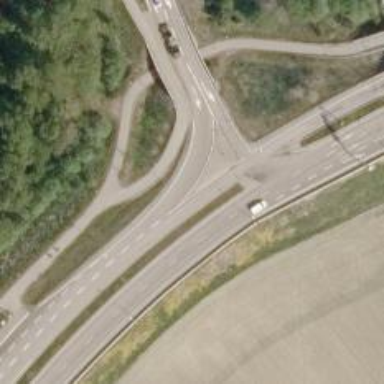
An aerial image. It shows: Asphalt trunk link road.